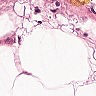
Metastatic tissue present: no